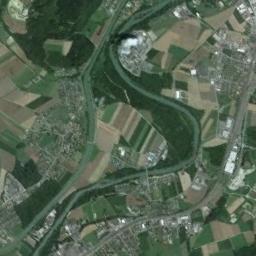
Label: river